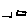
Label: triangle